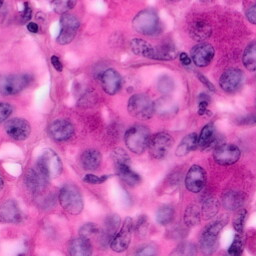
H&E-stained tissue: Pancreatic